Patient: sex M, age 48
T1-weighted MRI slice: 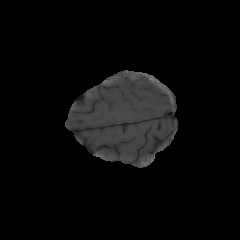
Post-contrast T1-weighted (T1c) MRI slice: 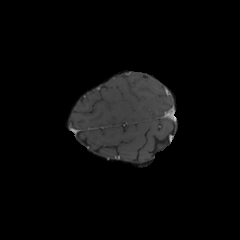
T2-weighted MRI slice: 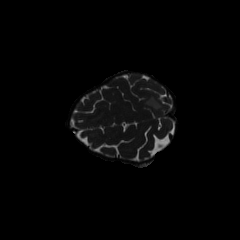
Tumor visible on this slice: yes
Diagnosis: Glioblastoma, IDH-wildtype
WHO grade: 4